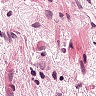
Metastatic tissue present: yes